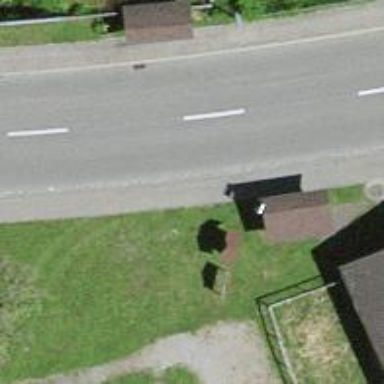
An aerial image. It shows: Bus stop with platform for public transport.